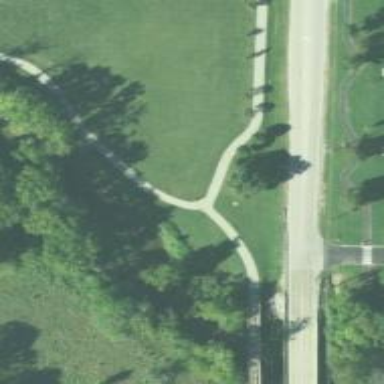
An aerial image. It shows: Cycleway road with additional path.